Interaction volume radius: 5 \u00c5
Interaction volume height: 45 \u00c5
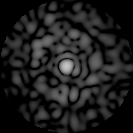
Disorder parameter: 0.8206